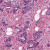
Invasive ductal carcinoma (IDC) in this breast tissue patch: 1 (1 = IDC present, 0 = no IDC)